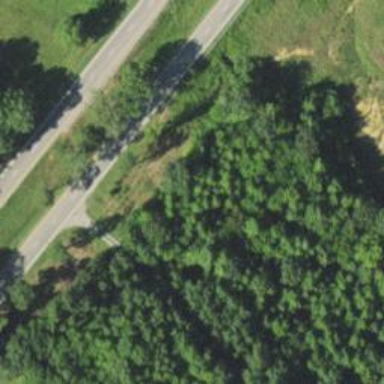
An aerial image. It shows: Culvert tunnel.